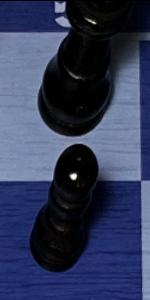
Label: Pawn_Black